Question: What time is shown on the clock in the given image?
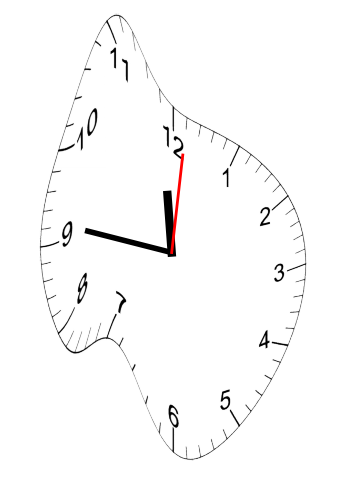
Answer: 11:46:01